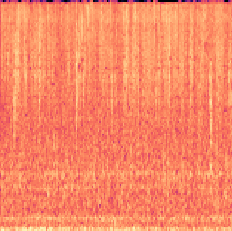
Sound class: Rain